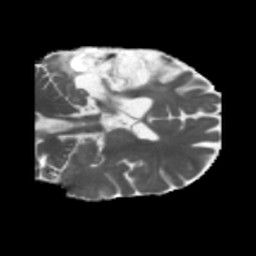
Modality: MD
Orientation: coronal
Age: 58
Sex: male
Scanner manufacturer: siemens
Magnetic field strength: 3 T
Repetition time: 5.47 s
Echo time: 0.0854 s